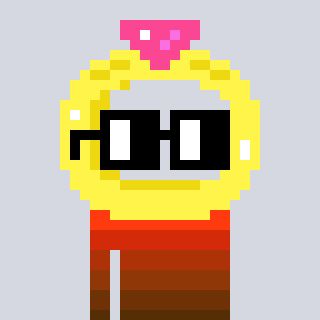
a pixel art character with square black glasses, a ring-shaped head and a teal-colored body on a cool background